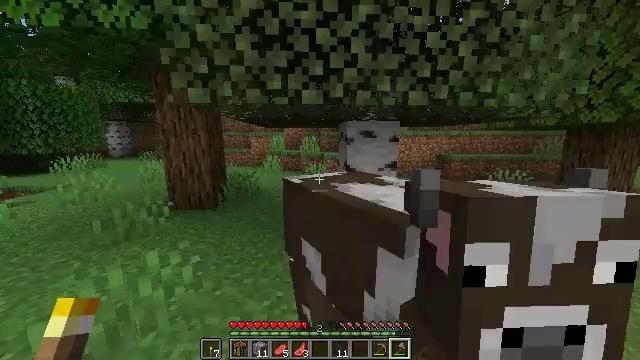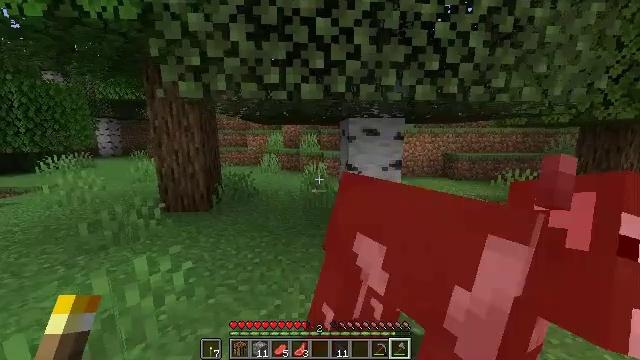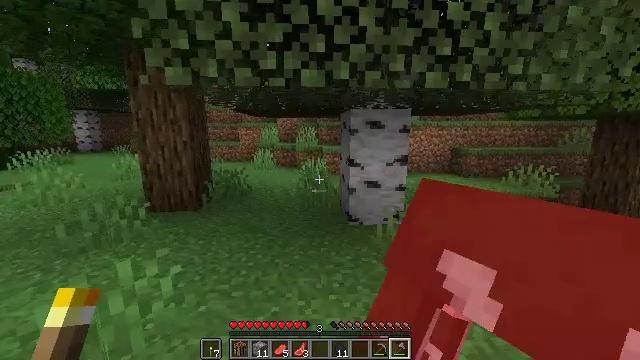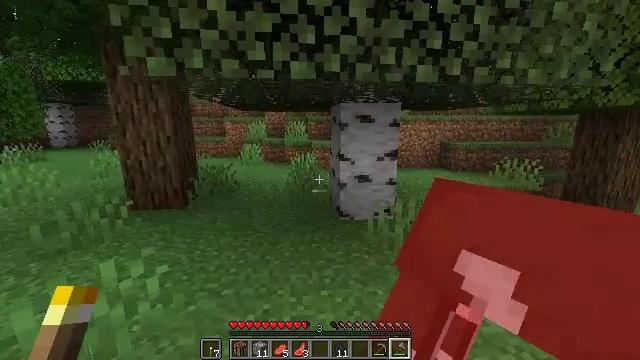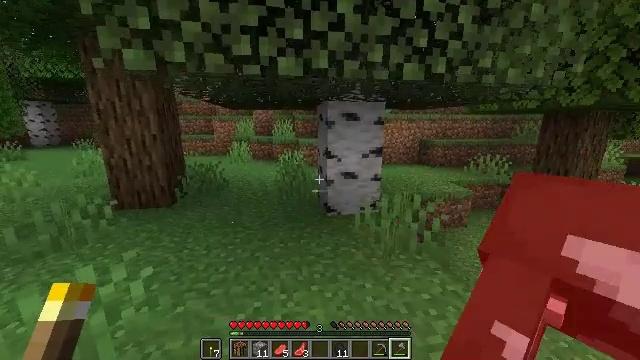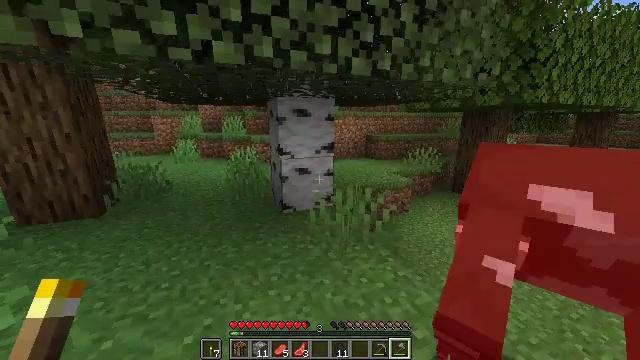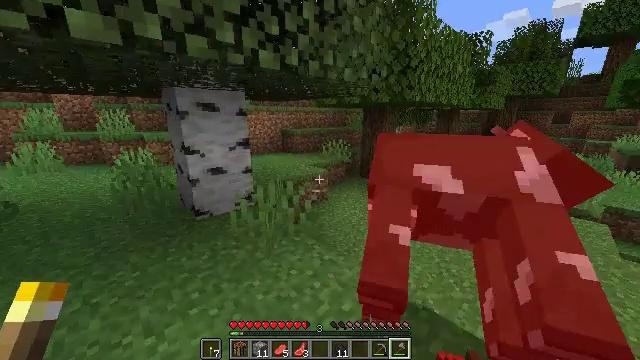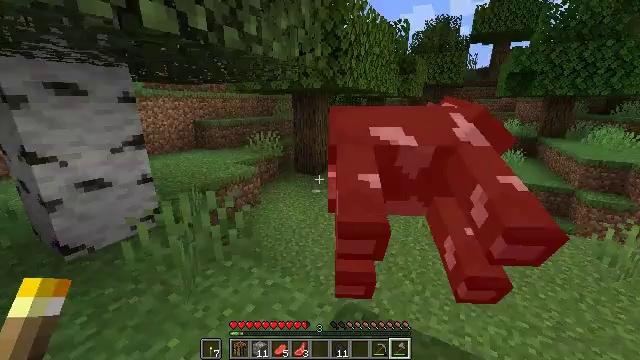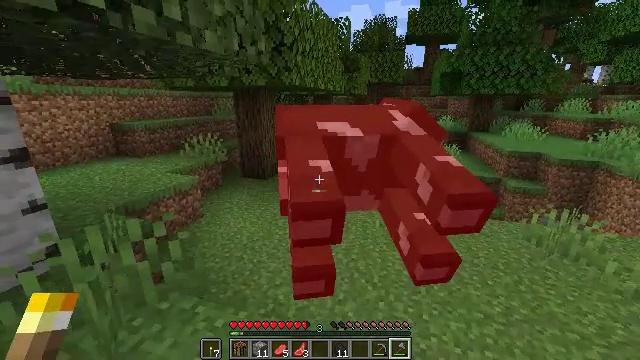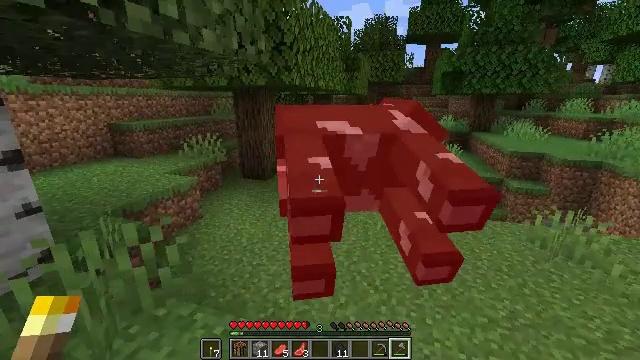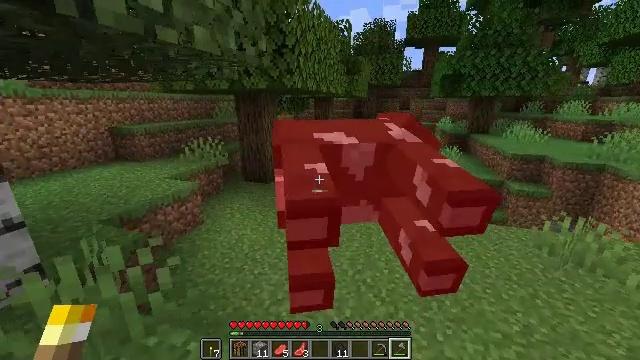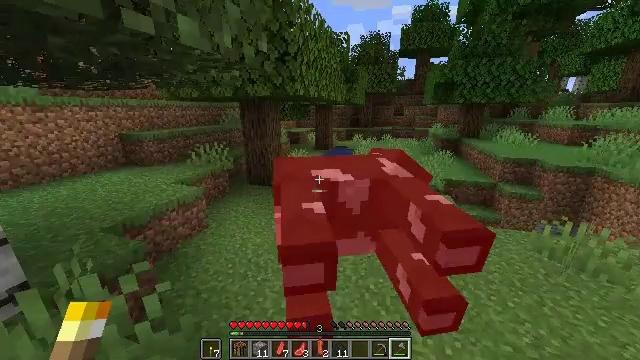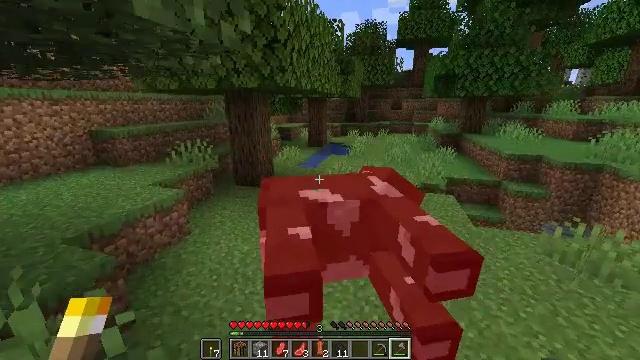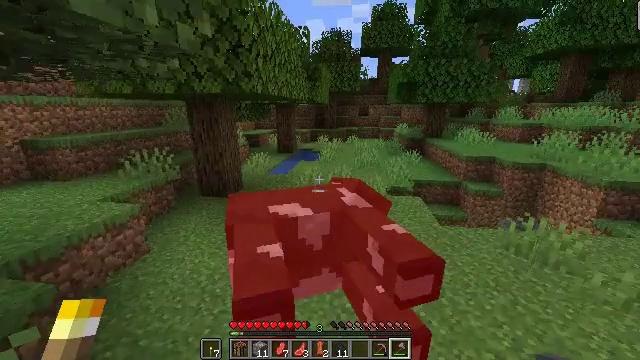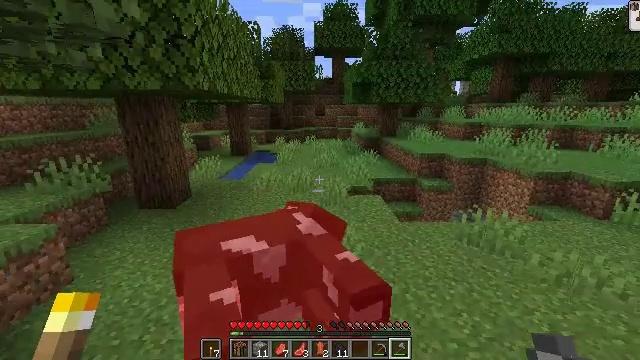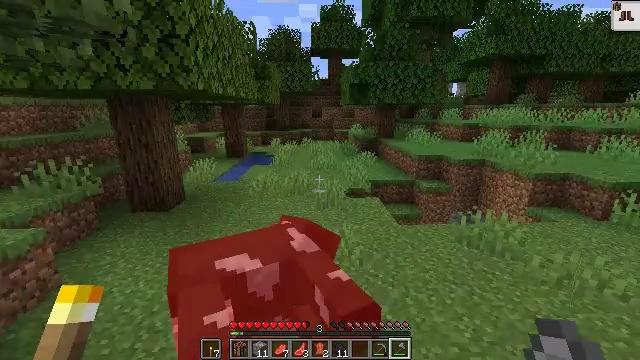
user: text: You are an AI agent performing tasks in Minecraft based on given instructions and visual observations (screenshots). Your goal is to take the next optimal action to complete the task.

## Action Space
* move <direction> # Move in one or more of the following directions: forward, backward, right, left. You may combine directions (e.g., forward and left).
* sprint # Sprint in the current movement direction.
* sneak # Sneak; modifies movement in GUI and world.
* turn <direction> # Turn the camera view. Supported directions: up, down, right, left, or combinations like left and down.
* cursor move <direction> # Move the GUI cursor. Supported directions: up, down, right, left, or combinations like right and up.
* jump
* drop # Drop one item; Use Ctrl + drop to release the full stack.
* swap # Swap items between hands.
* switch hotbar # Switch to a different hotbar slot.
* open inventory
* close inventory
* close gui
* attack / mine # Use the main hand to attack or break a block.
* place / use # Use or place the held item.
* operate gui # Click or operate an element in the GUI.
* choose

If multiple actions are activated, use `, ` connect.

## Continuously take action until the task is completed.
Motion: motion action
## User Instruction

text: Remove leather from the inventory.
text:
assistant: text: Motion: no_op
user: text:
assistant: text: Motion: no_op
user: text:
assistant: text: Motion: turn right and down
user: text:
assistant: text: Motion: move forward, turn right and down
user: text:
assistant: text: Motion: move forward, turn right and down
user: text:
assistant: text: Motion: move forward, turn right and down
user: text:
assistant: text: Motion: move forward, turn right and down
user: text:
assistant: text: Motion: move forward, turn right
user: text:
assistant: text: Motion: move forward
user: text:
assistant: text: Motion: move forward
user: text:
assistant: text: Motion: move forward
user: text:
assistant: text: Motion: turn right
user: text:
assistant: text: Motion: turn right and up
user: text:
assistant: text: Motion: turn right
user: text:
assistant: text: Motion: move forward
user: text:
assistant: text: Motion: move forward and move right
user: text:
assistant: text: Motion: move forward and move right
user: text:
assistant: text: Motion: move forward and move right, turn right and up
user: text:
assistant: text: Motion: move forward and move right, turn right and up
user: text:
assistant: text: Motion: move forward and move right, sprint, turn right and up
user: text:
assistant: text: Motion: move forward and move right, sprint, turn right and up
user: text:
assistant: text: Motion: move forward and move right, sprint, turn right
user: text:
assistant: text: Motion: move forward and move right, sprint, turn right
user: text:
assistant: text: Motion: move forward and move right, sprint
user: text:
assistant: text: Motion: move forward and move right, sprint
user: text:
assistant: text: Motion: move forward and move right, sprint
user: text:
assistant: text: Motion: move forward and move right, sprint
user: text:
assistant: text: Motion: move forward and move right, sprint
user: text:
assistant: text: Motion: move forward and move right, sprint
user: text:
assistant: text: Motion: move forward and move right, sprint